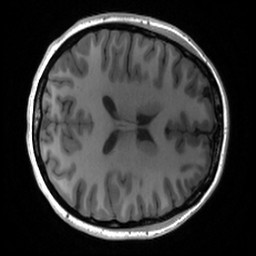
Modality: T1w
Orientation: axial
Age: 24
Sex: female
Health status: healthy